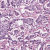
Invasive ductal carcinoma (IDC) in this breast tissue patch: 1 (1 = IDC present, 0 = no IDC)